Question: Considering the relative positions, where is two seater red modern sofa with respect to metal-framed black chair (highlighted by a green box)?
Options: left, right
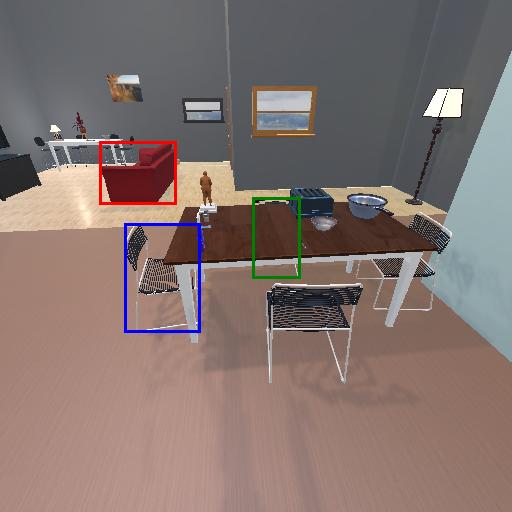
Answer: left